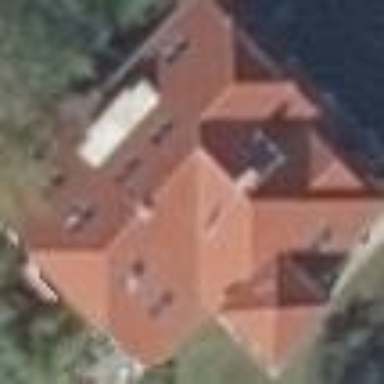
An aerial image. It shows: Hipped-roof apartment building with red roof tiles.